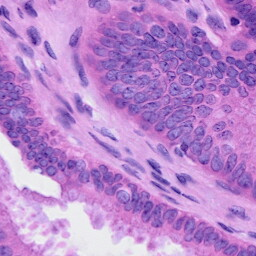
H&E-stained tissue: Cervix